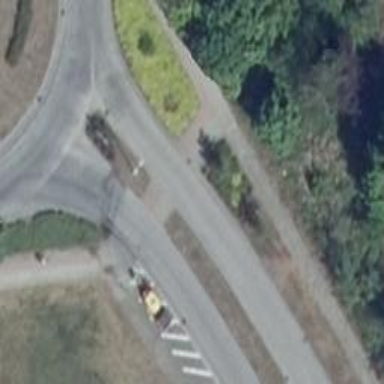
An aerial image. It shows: Secondary road with asphalt surface.